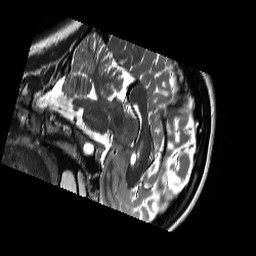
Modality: T2w
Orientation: sagittal
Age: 19
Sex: female